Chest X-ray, PA view. Patient: 71 years old, sex F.
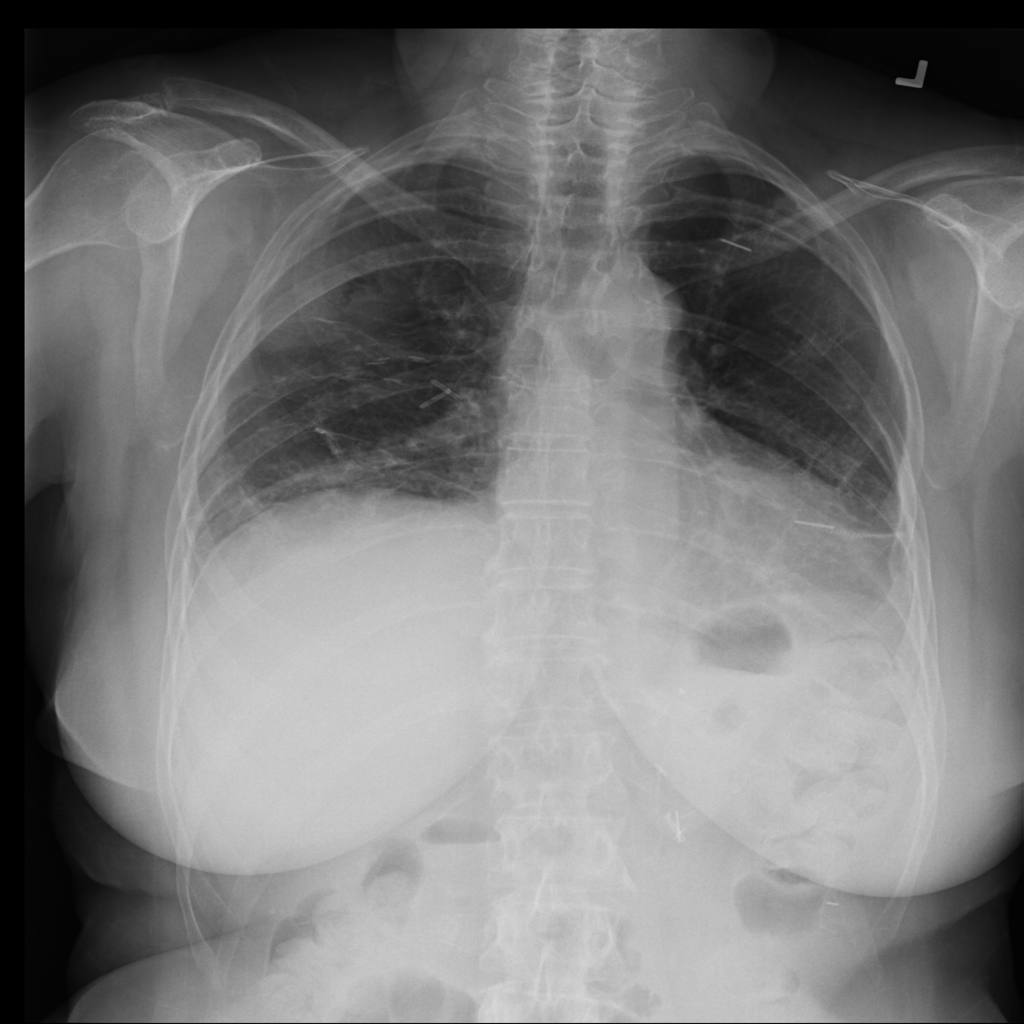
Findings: No Finding